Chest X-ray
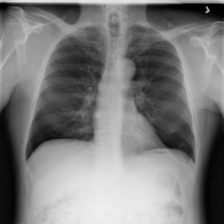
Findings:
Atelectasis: negative
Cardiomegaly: negative
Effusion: negative
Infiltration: negative
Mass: negative
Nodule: negative
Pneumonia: negative
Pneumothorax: negative
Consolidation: negative
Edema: negative
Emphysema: negative
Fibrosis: negative
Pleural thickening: negative
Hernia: negative